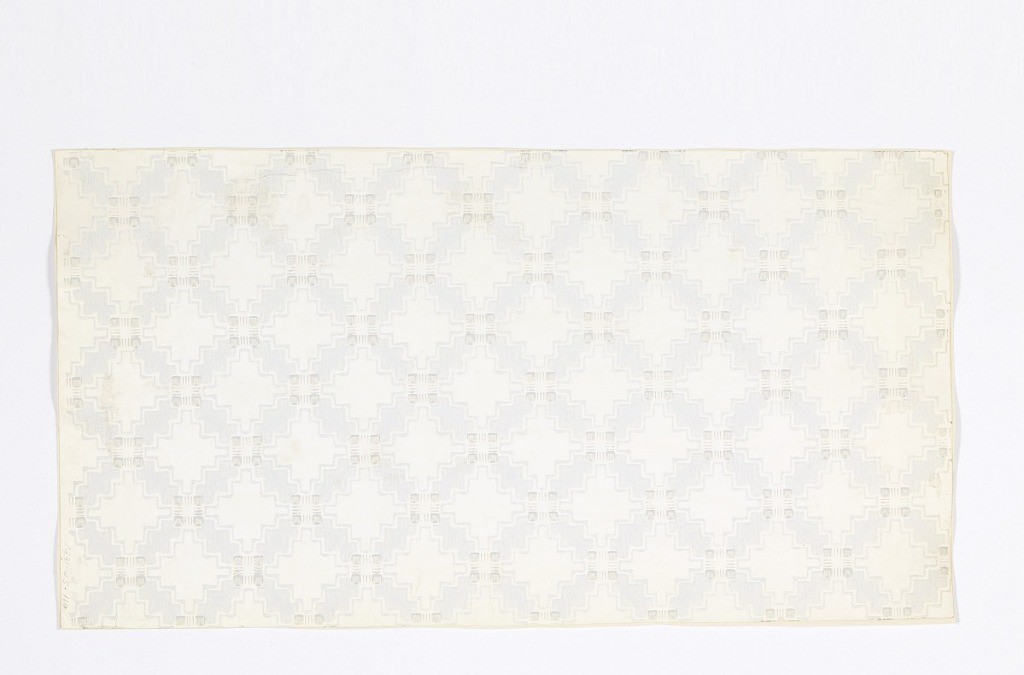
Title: Sidewall
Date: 1850–70
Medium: Machine-printed on satin ground
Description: Rectangle. Diagonally crossed bands with stepped edges. Printed in gray on polished or satin ground.